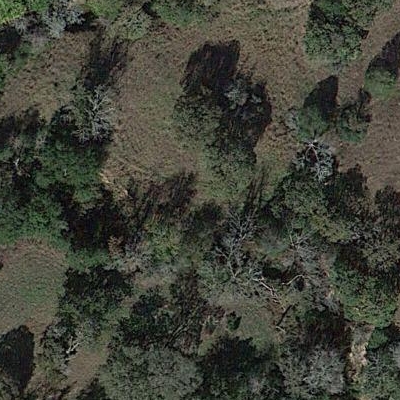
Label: eForest